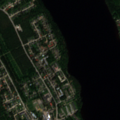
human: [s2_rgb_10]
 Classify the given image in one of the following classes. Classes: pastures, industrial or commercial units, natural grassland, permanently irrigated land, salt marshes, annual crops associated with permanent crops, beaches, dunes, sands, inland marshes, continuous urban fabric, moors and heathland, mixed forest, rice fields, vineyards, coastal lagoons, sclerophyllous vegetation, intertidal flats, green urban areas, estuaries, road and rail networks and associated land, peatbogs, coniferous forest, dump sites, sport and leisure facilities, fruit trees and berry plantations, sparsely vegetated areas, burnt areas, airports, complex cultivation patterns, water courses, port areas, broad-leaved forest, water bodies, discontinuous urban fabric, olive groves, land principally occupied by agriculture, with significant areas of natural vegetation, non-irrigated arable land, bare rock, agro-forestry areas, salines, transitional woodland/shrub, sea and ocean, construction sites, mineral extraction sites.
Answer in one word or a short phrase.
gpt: discontinuous urban fabric, coniferous forest, mixed forest, water bodies